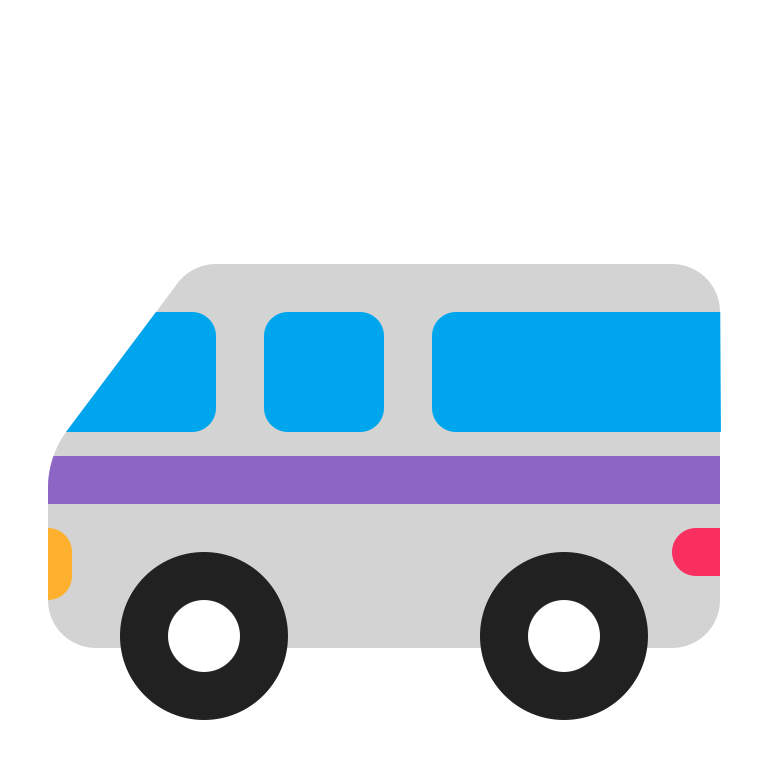
minibus flat